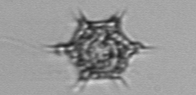
Label: Dictyocha